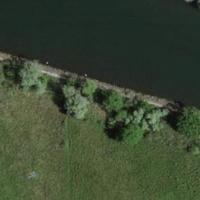
EUNIS habitat code: 15
Species observed at this site:
Rubus caesius
Alcedo atthis
Sylvia borin
Limosa lapponica
Limosa limosa
Aegithalos caudatus
Jynx torquilla
Sylvia atricapilla
Larus cachinnans
Spinus spinus
Poecile palustris
Larus michahellis
Ardea alba
Hieraaetus pennatus
Erithacus rubecula
Tringa glareola
Tringa totanus
Tringa erythropus
Tringa nebularia
Periparus ater
Anas acuta
Tringa ochropus
Himantopus himantopus
Cyanistes caeruleus
Calidris subruficollis
Lophophanes cristatus
Calidris ferruginea
Chloris chloris
Larus canus
Pyrrhula pyrrhula
Calidris melanotos
Hydroprogne caspia
Phasianus colchicus
Passer domesticus
Calidris alba
Pandion haliaetus
Mareca penelope
Remiz pendulinus
Passer montanus
Calidris alpina
Salix alba
Calidris canutus
Saxicola rubetra
Spatula clypeata
Mareca strepera
Locustella naevia
Locustella luscinioides
Mergus merganser
Milvus milvus
Milvus migrans
Arenaria interpres
Oriolus oriolus
Glareola pratincola
Cinclus cinclus
Numenius phaeopus
Phylloscopus trochilus
Motacilla alba
Numenius arquata
Plegadis falcinellus
Actitis hypoleucos
Oenanthe oenanthe
Anser serrirostris
Anas crecca
Stachys palustris
Emberiza citrinella
Chroicocephalus genei
Prunella modularis
Gallinago gallinago
Strix aluco
Chroicocephalus ridibundus
Platalea leucorodia
Muscicapa striata
Phylloscopus collybita
Luscinia megarhynchos
Gallinula chloropus
Phylloscopus inornatus
Coturnix coturnix
Sterna paradisaea
Sitta europaea
Charadrius alexandrinus
Falco tinnunculus
Acrocephalus paludicola
Acrocephalus scirpaceus
Bubulcus ibis
Ficedula hypoleuca
Emberiza calandra
Acrocephalus arundinaceus
Acrocephalus schoenobaenus
Alopochen aegyptiaca
Anas platyrhynchos
Lanius excubitor
Aythya ferina
Acrocephalus palustris
Streptopelia decaocto
Ixobrychus minutus
Pluvialis apricaria
Aythya fuligula
Regulus ignicapilla
Lanius collurio
Aythya marila
Streptopelia turtur
Carduelis carduelis
Nycticorax nycticorax
Calidris falcinellus
Phalacrocorax carbo
Egretta garzetta
Mergellus albellus
Prunus padus
Ciconia nigra
Ciconia ciconia
Falco columbarius
Corvus corone
Haematopus ostralegus
Botaurus stellaris
Asio flammeus
Bucephala clangula
Aeshna mixta
Hippolais polyglotta
Cygnus columbianus
Pernis apivorus
Hippolais icterina
Ardea purpurea
Cygnus olor
Gavia arctica
Gavia stellata
Cuculus canorus
Dryocopus martius
Phoenicurus ochruros
Certhia familiaris
Phoenicurus phoenicurus
Calandrella brachydactyla
Corvus corax
Branta bernicla
Haliaeetus albicilla
Branta ruficollis
Branta hutchinsii
Riparia riparia
Plectrophenax nivalis
Mergus serrator
Phoenicopterus roseus
Sturnus vulgaris
Troglodytes troglodytes
Corvus frugilegus
Turdus merula
Circus aeruginosus
Tachymarptis melba
Coracias garrulus
Hirundo rustica
Upupa epops
Circus pygargus
Sterna hirundo
Turdus pilaris
Regulus regulus
Calidris pugnax
Coccothraustes coccothraustes
Delichon urbicum
Certhia brachydactyla
Tachybaptus ruficollis
Tyto alba
Podiceps grisegena
Podiceps cristatus
Anthus trivialis
Turdus philomelos
Fulica atra
Falco subbuteo
Anthus spinoletta
Dendrocopos major
Podiceps nigricollis
Turdus viscivorus
Falco peregrinus
Cisticola juncidis
Buteo buteo
Anthus pratensis
Turdus iliacus
Falco vespertinus
Alauda arvensis
Dendrocoptes medius
Geranium robertianum
Pica pica
Garrulus glandarius
Columba livia
Saxicola rubicola
Panurus biarmicus
Picus viridis
Charadrius hiaticula
Motacilla cinerea
Grus grus
Accipiter gentilis
Linaria cannabina
Picus canus
Fringilla coelebs
Tadorna tadorna
Coloeus monedula
Chlidonias niger
Columba palumbus
Anser albifrons
Chlidonias leucopterus
Anser brachyrhynchus
Dryobates minor
Fringilla montifringilla
Parus major
Columba oenas
Anser indicus
Anser anser
Larus argentatus
Ichthyaetus melanocephalus
Accipiter nisus